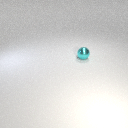
small cyan metal sphere